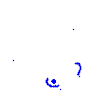
Particle: proton